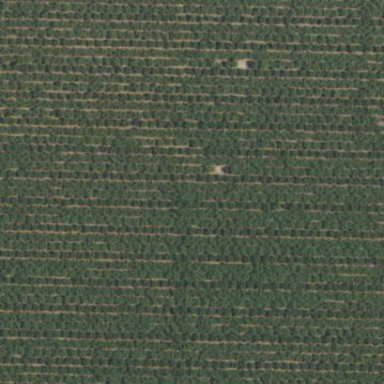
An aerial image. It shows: Orchard.